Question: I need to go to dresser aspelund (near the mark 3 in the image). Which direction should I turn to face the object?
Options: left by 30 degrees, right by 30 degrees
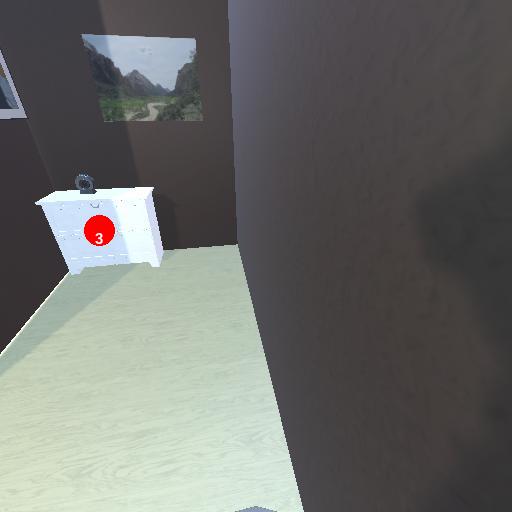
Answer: left by 30 degrees